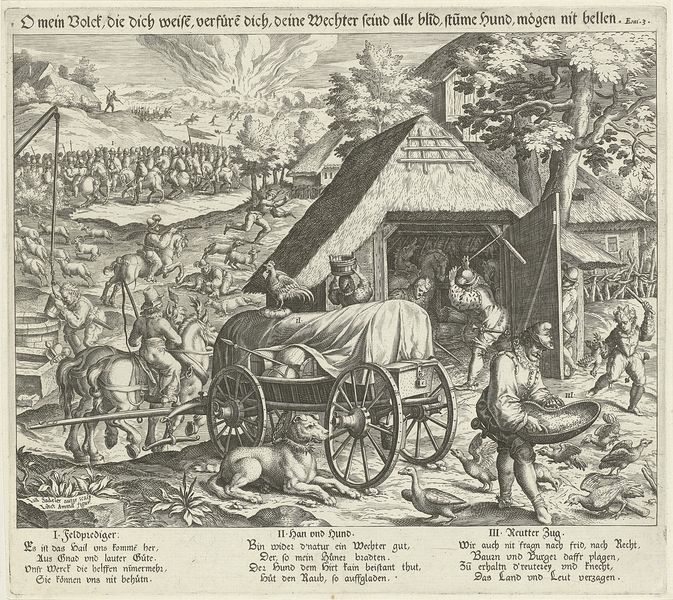
Titel: Allegorie op oorlog
Künstler: Johann (I) Sadeler
Standort: Amsterdam
Institution: Rijksmuseum
Schlagwörter: baum, feuer, kampf, menschen, fenster, männer, dach, haus, hund, feld, vögel, hütte, drei, pflanzen, bauern, brunnen, karren, pferd, pferde, reiter, holzschnitt, schrift, dorf, grafik, enten, wagen, krieg, schlacht, deutsch, scheune, strohdach, explosion, druck, druckgraphik, text, überschrift, ritter, heer, mittelalter, eimer, kupferstich, verse, flugblatt, lied, hühner, mittelachse, säen, duck, sämann, #grafik, o mein volck, strhdach, brunet